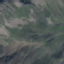
Label: HerbaceousVegetation